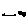
Label: cloud